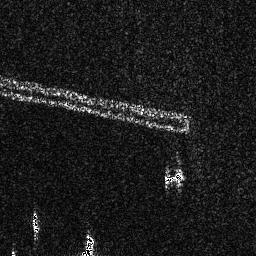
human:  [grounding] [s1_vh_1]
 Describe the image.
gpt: In the satellite image, there is  <ref>1 small ship </ref> <box>[[11, 81, 14, 90, 0]]</box> located at bottom left.